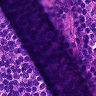
Metastatic tissue present: no